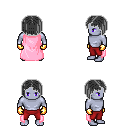
a pixel art fantasy rpg character, male body template, dark elf, purple skin, pink cape, red pants, gray pageboy hairstyle, gold gloves, four views (front, back, left, right), 2x2 character sprite sheet, small pixel art, hard edges, no anti-aliasing